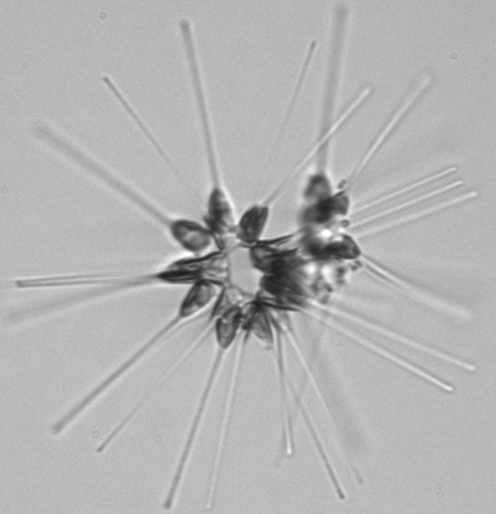
Label: Asterionellopsis_glacialis